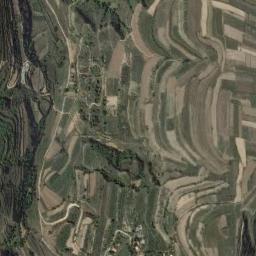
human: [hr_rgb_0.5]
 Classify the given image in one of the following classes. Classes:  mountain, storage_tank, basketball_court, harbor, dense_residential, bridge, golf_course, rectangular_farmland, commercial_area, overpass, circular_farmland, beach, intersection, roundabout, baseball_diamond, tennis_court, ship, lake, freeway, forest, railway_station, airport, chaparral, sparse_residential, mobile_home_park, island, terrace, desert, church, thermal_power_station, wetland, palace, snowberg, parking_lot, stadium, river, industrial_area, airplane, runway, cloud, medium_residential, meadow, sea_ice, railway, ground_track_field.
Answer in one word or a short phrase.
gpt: terrace